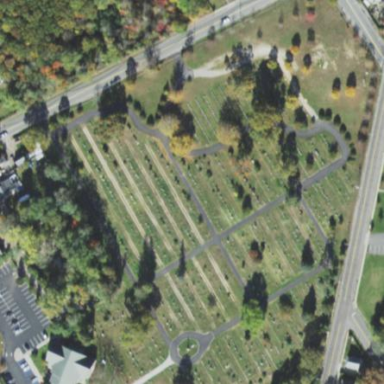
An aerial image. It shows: Cemetery.